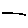
Label: line